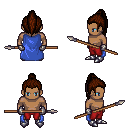
a pixel art fantasy rpg character, male body template, human, dark skin, blue cape, red pants, brown long topknot hairstyle, metal gloves, metal boots, spear, four views (front, back, left, right), 2x2 character sprite sheet, small pixel art, hard edges, no anti-aliasing